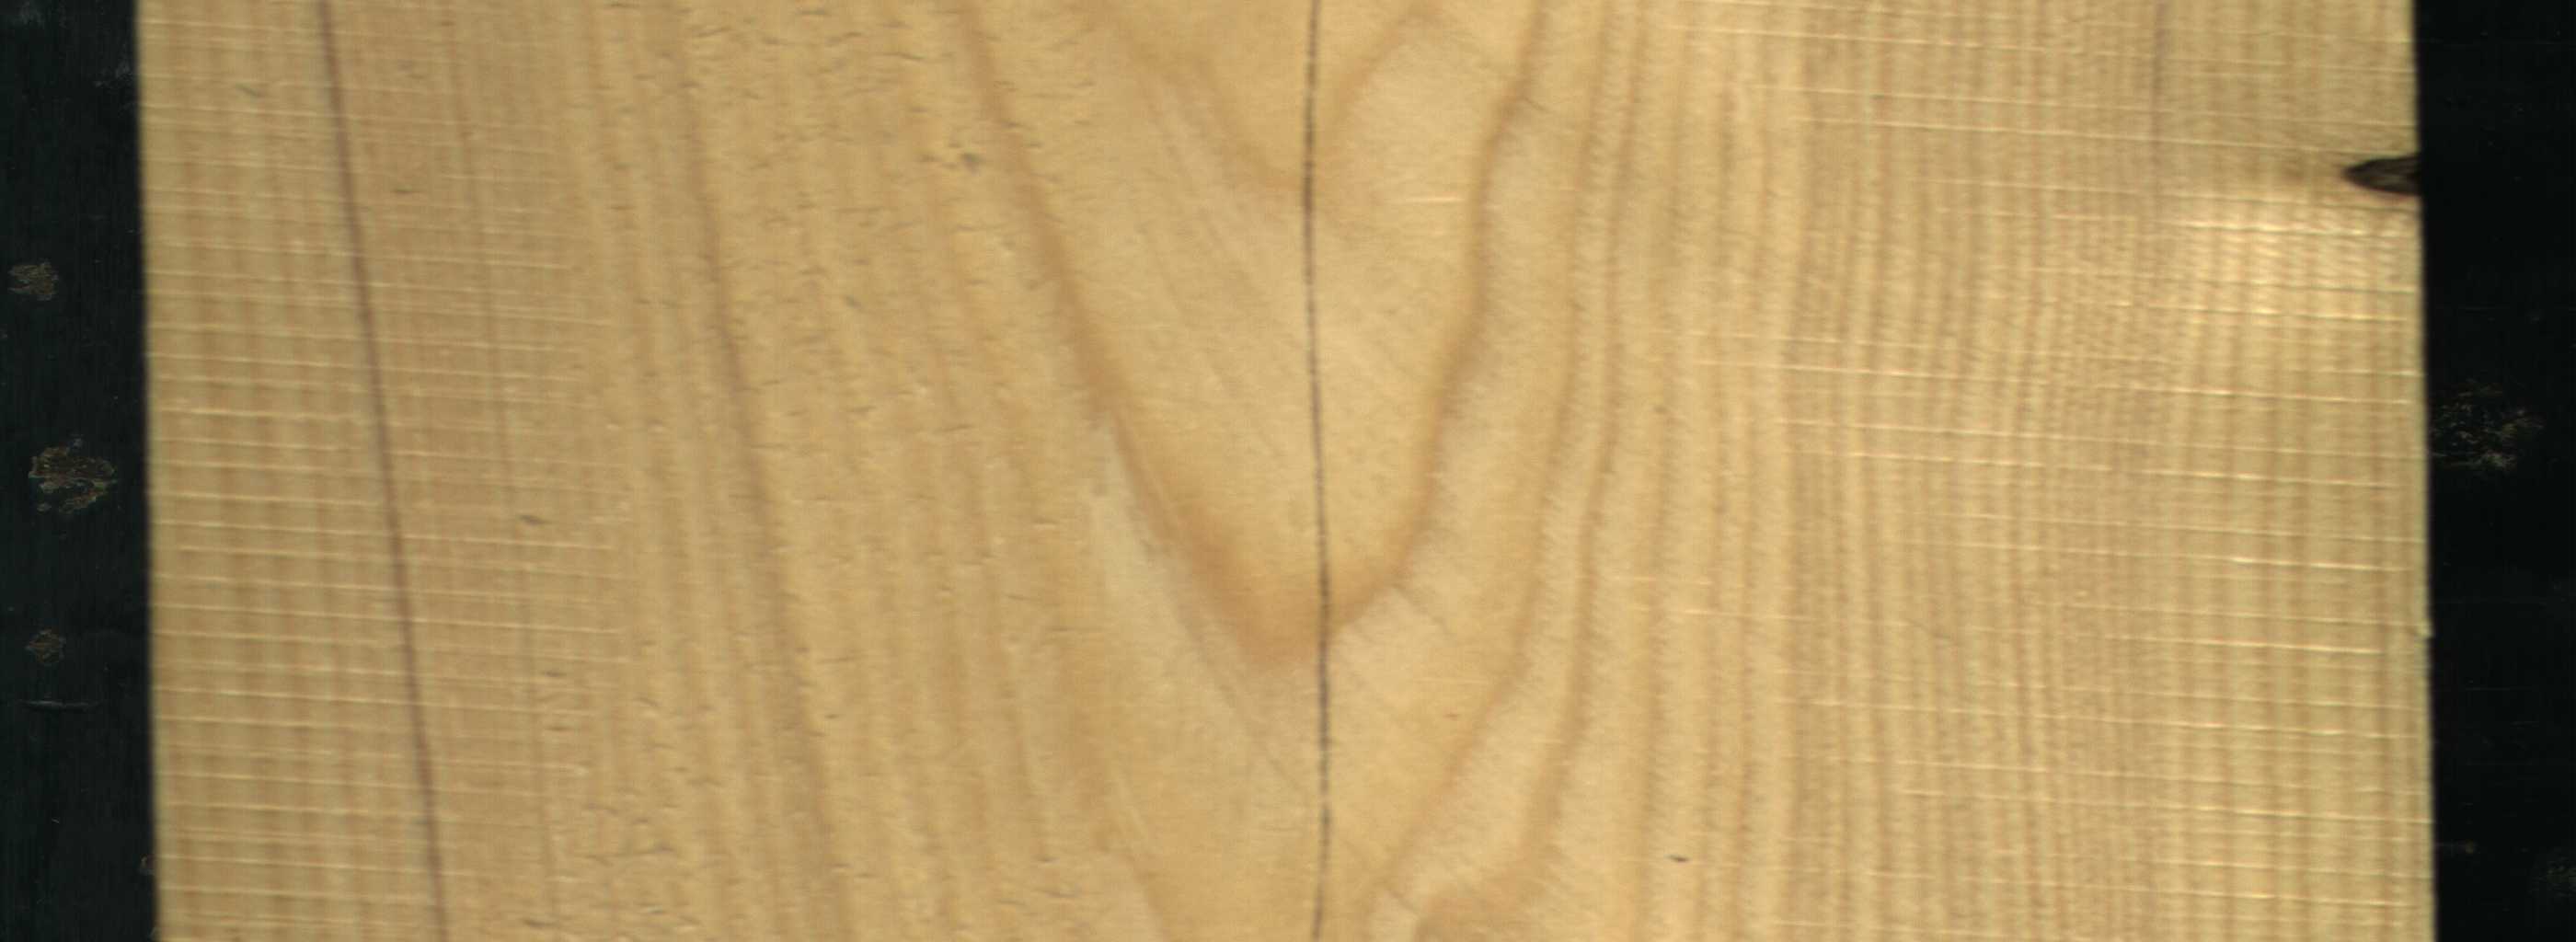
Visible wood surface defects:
Crack
Crack
Knot_missing